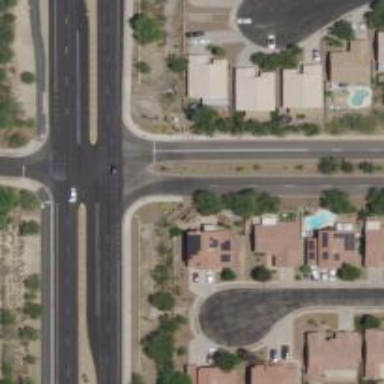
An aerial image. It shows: Road with stop sign.